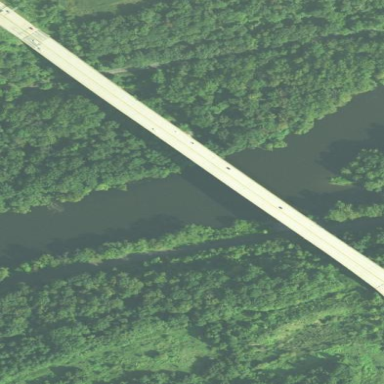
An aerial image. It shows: Man-made bridge.